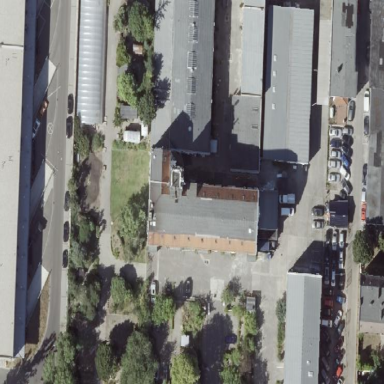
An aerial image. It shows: Commercial building.